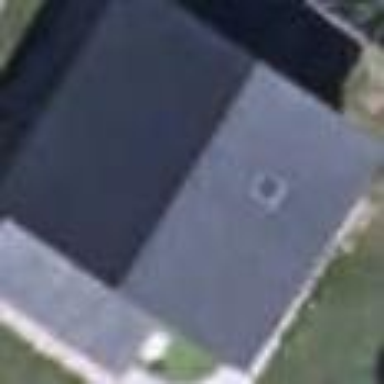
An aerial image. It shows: Simple and straightforward house.